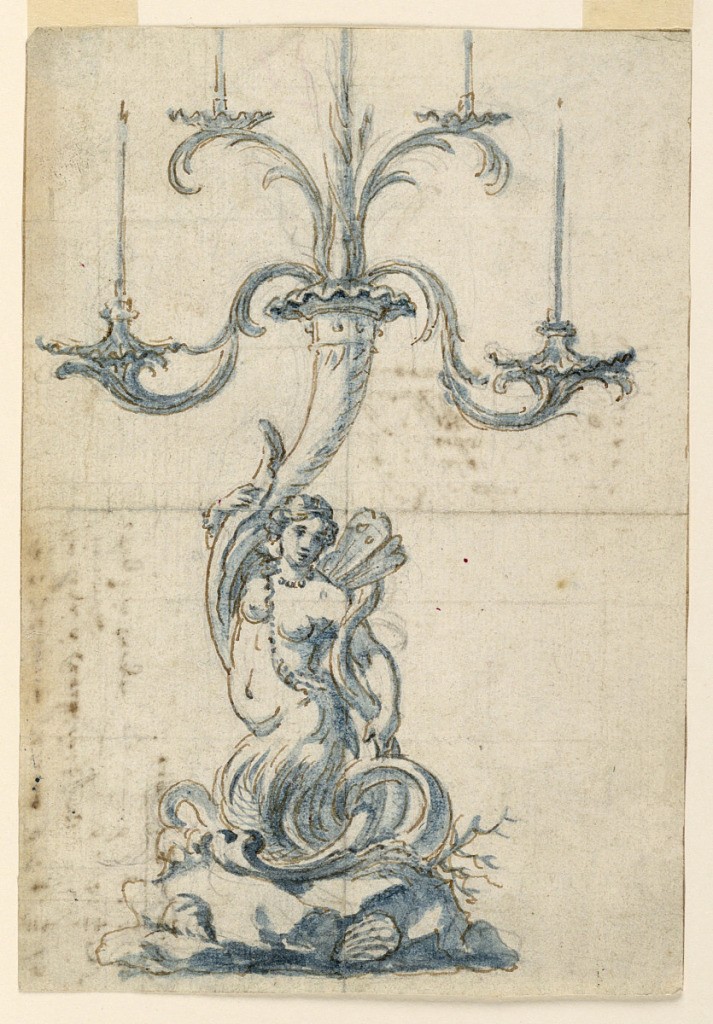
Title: Design for a Candlestick
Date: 1750–1800
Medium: Chalk, pen and ink, brush and wash on paper
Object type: Drawing
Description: Rococo candlestick with mermaid with butterfly wings kneels upon a rock supporting a cornucopia from which five branches rise, four of which carry candle sockets.